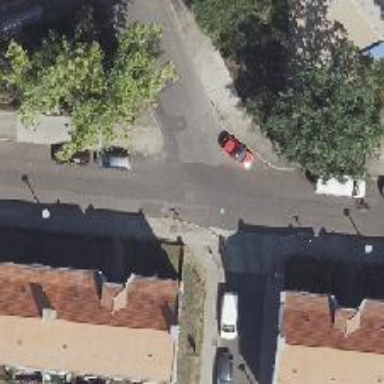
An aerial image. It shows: Residential road with asphalt surface and sidewalks on both sides. There is parallel parking on the left side of the street and the sidewalks have sett surface on the right side.